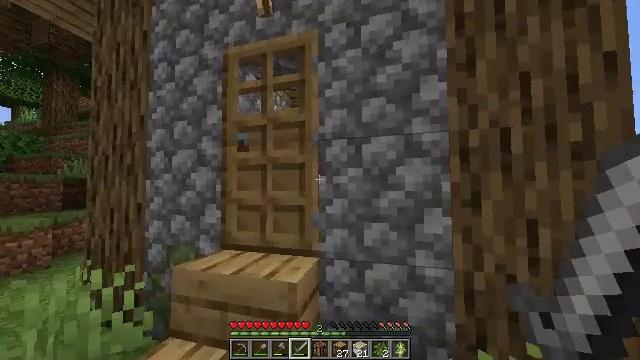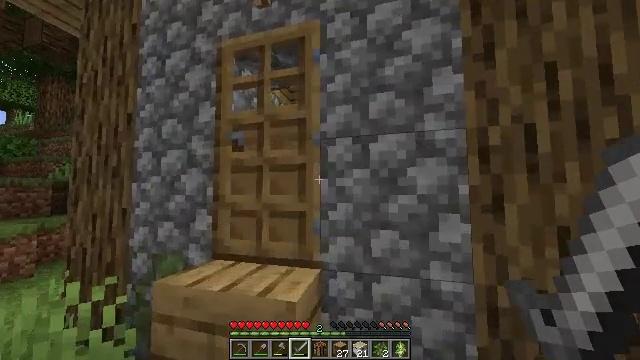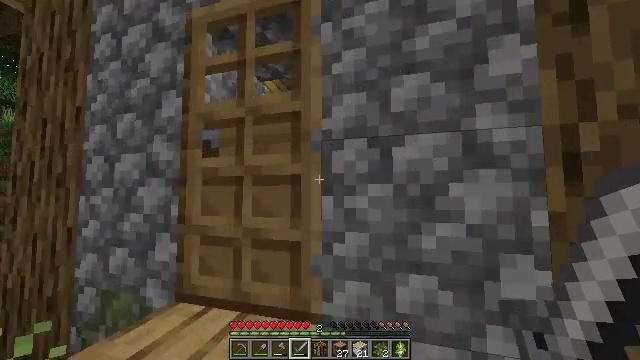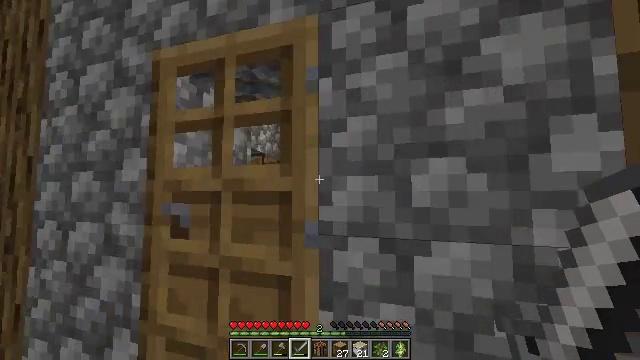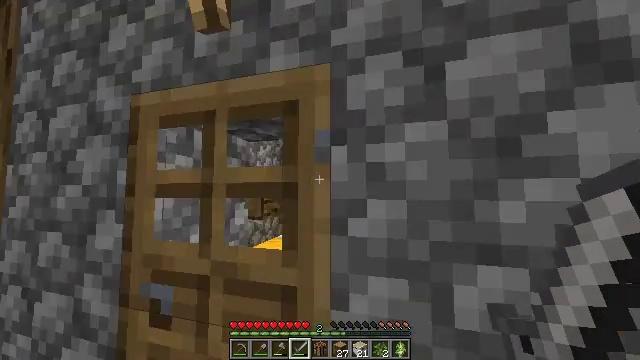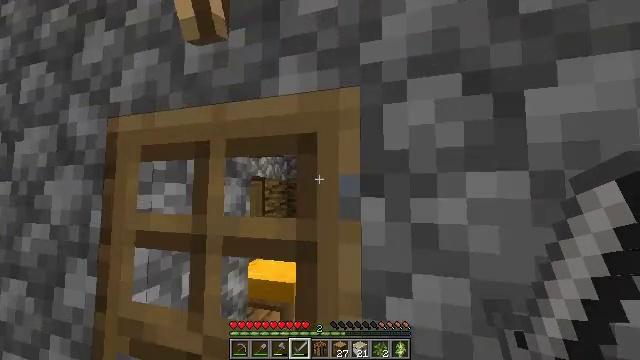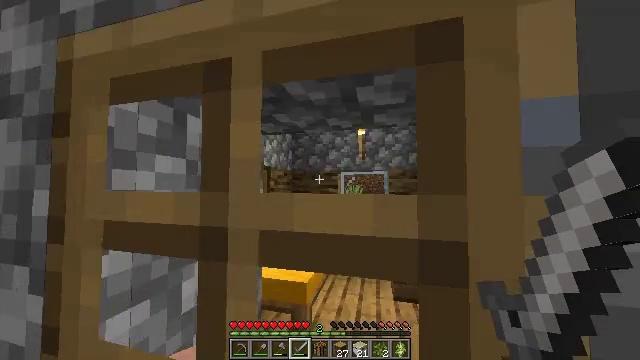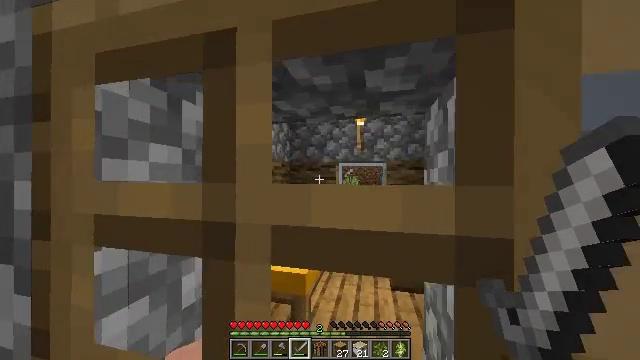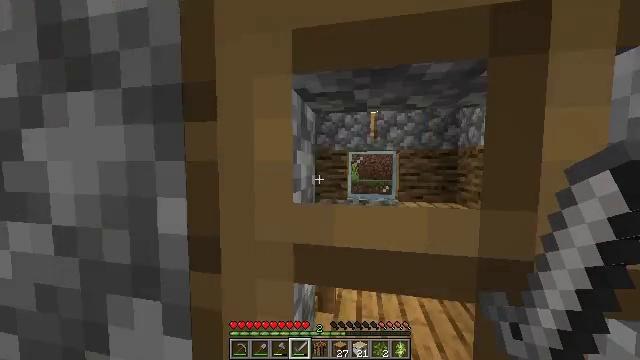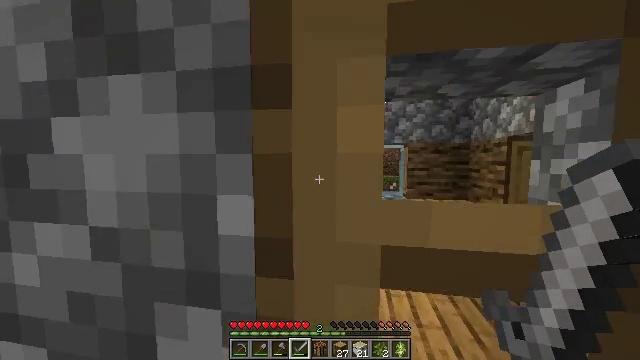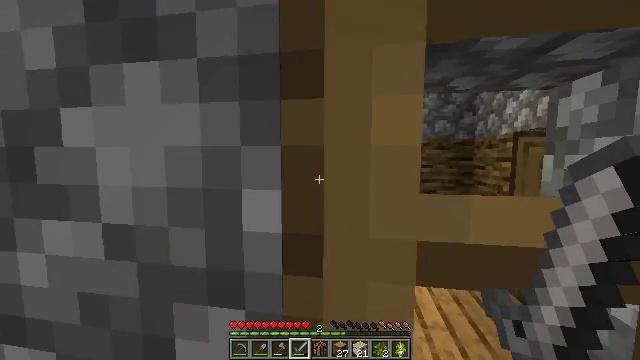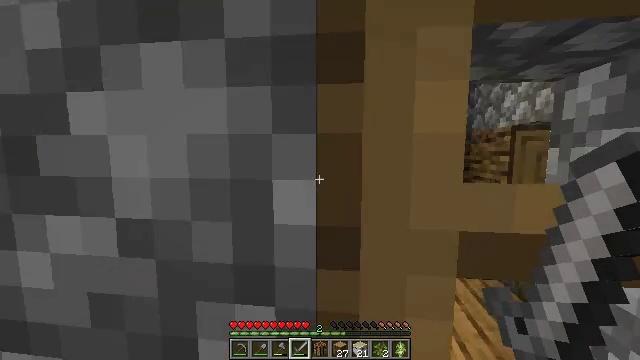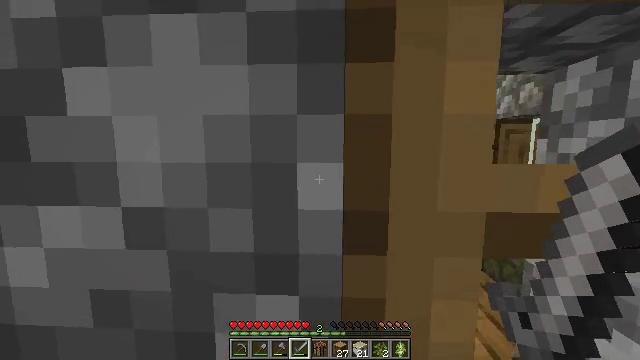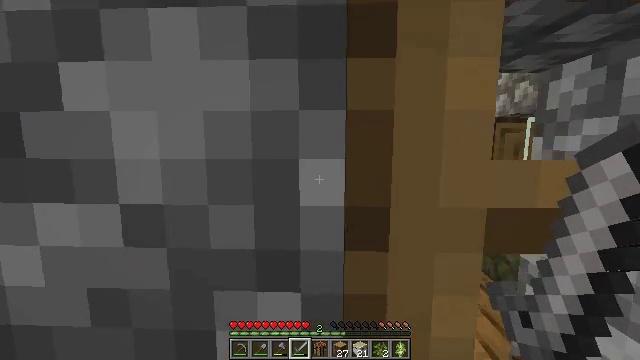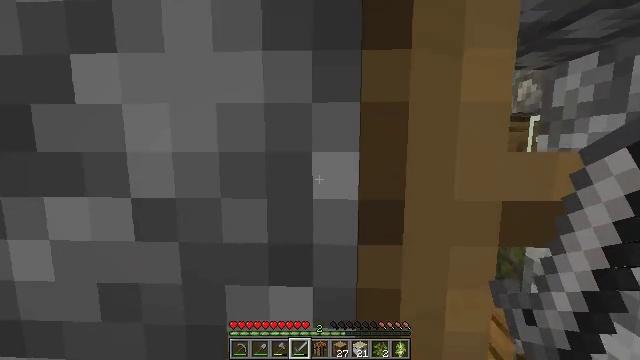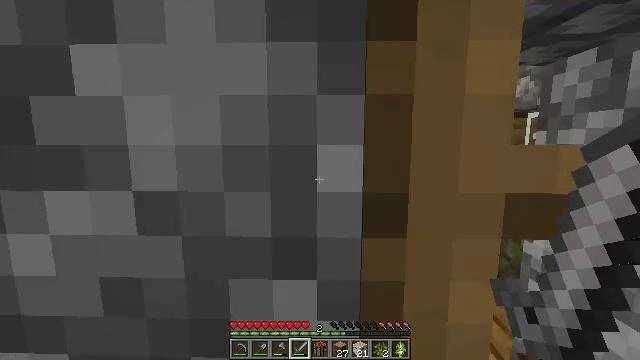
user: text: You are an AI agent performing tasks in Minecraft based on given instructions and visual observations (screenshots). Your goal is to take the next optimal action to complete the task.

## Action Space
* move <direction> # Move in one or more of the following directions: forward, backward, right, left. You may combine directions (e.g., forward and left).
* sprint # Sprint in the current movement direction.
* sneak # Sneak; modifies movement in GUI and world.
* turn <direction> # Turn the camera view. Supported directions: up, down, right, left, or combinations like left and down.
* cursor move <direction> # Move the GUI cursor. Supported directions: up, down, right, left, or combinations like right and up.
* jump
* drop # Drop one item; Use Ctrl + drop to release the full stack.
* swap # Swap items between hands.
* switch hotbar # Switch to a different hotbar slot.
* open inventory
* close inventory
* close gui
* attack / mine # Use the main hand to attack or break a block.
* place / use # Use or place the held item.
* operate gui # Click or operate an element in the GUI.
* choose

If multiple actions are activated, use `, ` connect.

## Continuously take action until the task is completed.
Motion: motion action
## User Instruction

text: Destroy the yellow bed to recycle it.
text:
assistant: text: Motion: move forward, turn up
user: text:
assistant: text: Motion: move forward, use / place
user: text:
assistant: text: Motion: move forward, use / place
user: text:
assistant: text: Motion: move forward and move left, use / place
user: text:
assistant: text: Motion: move forward and move left
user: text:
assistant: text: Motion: move forward and move left, turn down
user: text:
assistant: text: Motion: move forward and move left, turn right and down
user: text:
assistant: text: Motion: move left, turn right and down
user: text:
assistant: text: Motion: turn right and down
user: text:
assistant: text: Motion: no_op
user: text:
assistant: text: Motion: turn right and down
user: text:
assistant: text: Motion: turn right and down
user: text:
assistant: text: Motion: use / place
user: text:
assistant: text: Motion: use / place
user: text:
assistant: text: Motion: use / place
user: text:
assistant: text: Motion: turn right and down
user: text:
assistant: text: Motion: move right, turn right and down
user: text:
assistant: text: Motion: move right, turn right and down
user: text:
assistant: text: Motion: move forward and move right
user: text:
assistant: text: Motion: move forward and move right
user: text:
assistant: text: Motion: move forward and move right
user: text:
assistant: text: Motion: move forward, use / place
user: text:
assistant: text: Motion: move forward, use / place
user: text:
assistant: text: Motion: move forward, turn left and down, use / place
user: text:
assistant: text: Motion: move forward
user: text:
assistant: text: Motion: move forward
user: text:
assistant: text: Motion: move forward
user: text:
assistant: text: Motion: move forward
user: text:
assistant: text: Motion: move forward
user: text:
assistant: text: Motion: move forward